RGB frame:
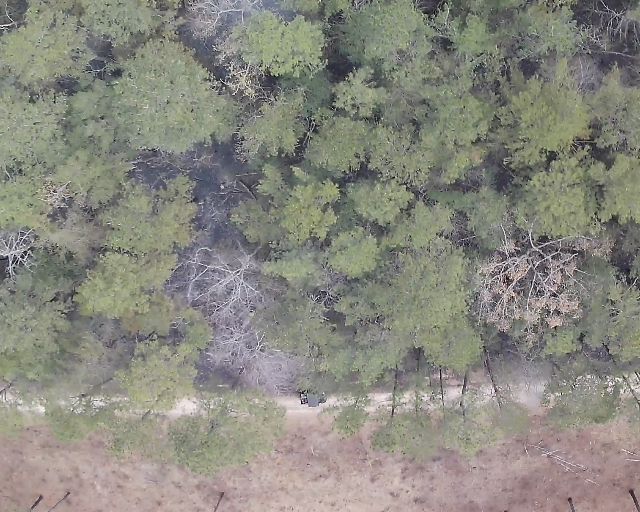
Thermal frame:
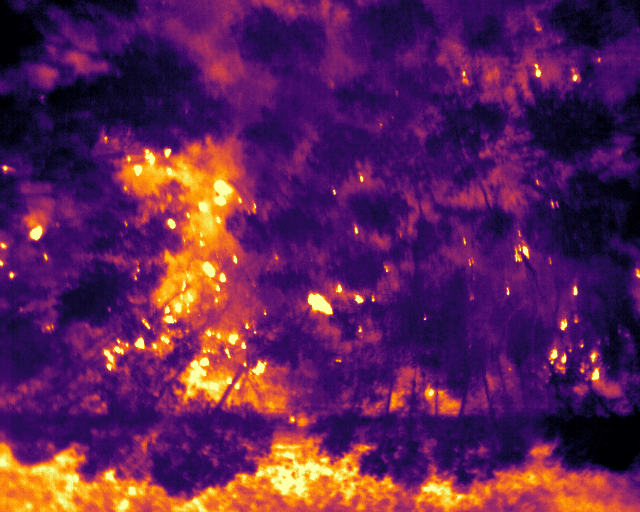
Captured: 2026-02-26 03:07:13
Pixels at or above 80 °C: 170 (fraction of frame: 0.0005188)